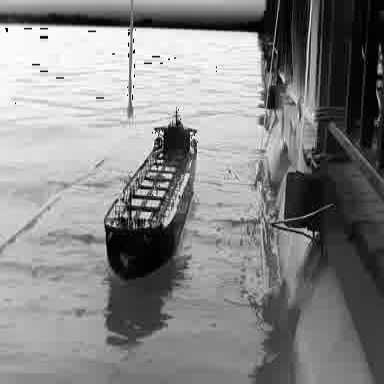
There is a liner in the infrared image.